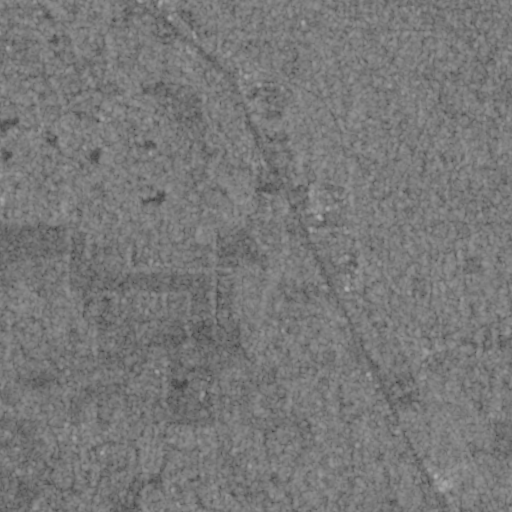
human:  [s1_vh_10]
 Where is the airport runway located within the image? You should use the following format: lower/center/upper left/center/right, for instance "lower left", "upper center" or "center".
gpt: The airport runway is located in the center left of the image.
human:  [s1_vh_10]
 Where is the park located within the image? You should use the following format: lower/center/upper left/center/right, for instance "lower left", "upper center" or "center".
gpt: The park is located in the lower left of the image.
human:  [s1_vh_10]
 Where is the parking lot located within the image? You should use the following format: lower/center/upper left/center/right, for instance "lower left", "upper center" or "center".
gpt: The parking lot is located in the upper center of the image.
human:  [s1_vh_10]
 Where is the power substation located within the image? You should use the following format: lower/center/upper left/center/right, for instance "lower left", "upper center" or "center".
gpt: The power substation is located in the lower right of the image.
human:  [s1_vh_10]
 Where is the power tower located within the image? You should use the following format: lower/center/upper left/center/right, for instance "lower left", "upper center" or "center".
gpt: The power tower is located in the lower right of the image.
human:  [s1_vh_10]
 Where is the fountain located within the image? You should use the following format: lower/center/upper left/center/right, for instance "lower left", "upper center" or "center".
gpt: The fountain is located in the upper left of the image.
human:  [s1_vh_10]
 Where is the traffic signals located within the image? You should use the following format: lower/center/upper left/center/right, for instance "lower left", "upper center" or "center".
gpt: The traffic signals is located in the upper center of the image.
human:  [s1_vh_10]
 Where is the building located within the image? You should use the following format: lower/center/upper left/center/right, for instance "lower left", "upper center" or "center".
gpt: There is no building in the image.

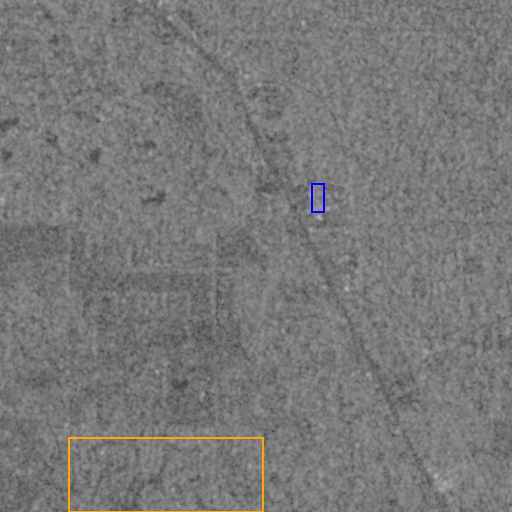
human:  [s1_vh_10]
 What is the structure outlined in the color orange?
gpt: The structure outlined in orange is a park.
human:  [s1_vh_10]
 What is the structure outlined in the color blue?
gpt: The structure outlined in blue is a building.
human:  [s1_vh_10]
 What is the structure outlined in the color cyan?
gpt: There is no cyan outline.